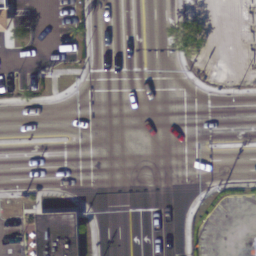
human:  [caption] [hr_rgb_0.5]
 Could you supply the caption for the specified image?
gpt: A busy intersection with two roads vertical to each others .

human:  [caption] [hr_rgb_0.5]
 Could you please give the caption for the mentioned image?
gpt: An intersection with many cars on the road .

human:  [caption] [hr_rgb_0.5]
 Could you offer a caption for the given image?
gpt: A big intersection with many cars on the road .

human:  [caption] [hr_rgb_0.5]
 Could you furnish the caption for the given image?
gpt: An intersection with some cars parked at the corners .

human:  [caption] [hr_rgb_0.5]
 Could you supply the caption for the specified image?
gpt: An intersection with two roads vertical to each other .